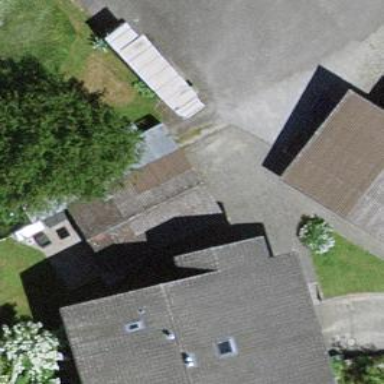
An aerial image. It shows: Garage building.